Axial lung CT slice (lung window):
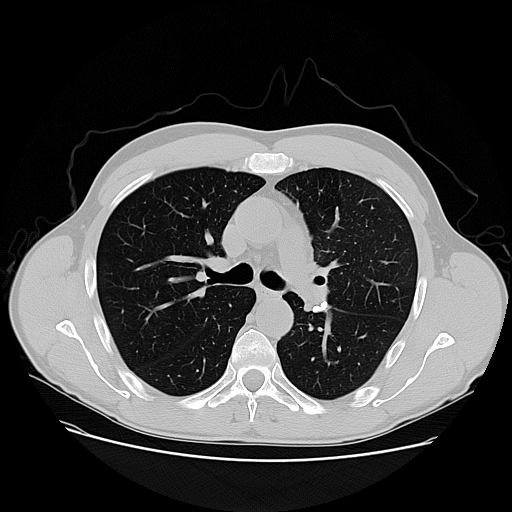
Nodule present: no